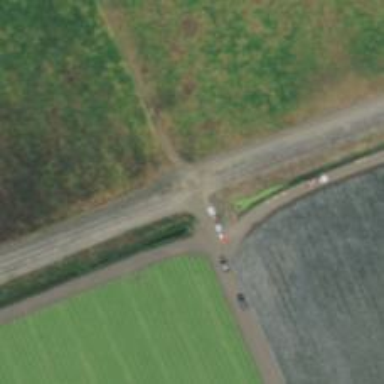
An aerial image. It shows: Level crossing along the railway.